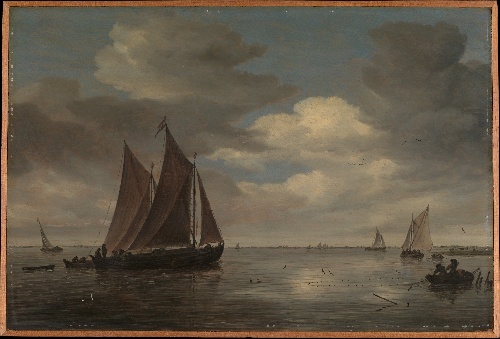
Title: Fishing Boats on a River
Artist: Salomon van Ruysdael
Artist bio: Dutch, Naarden, born ca. 1600–1603, died 1670 Haarlem
Date: early 1660s
Object type: Painting
Classification: Paintings
Medium: Oil on wood
Dimensions: Overall, with added strips, 14 3/4 x 21 7/8 in. (37.5 x 55.6 cm); painted surface 14 1/4 x 21 1/4 in. (36.2 x 54 cm)
Department: European Paintings
Credit line: From the Collection of Rita and Frits Markus, Bequest of Rita Markus, 2005
Accession year: 2005
Repository: Metropolitan Museum of Art, New York, NY
Tags: Fishing|Rivers|Boats